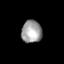
Tissue: skin
Cell type: Epithelial cells
Senescence score: 0.2303
Nuclear area (px): 450
Mean DAPI intensity: 158.584